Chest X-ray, PA view. Patient: 29 years old, sex M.
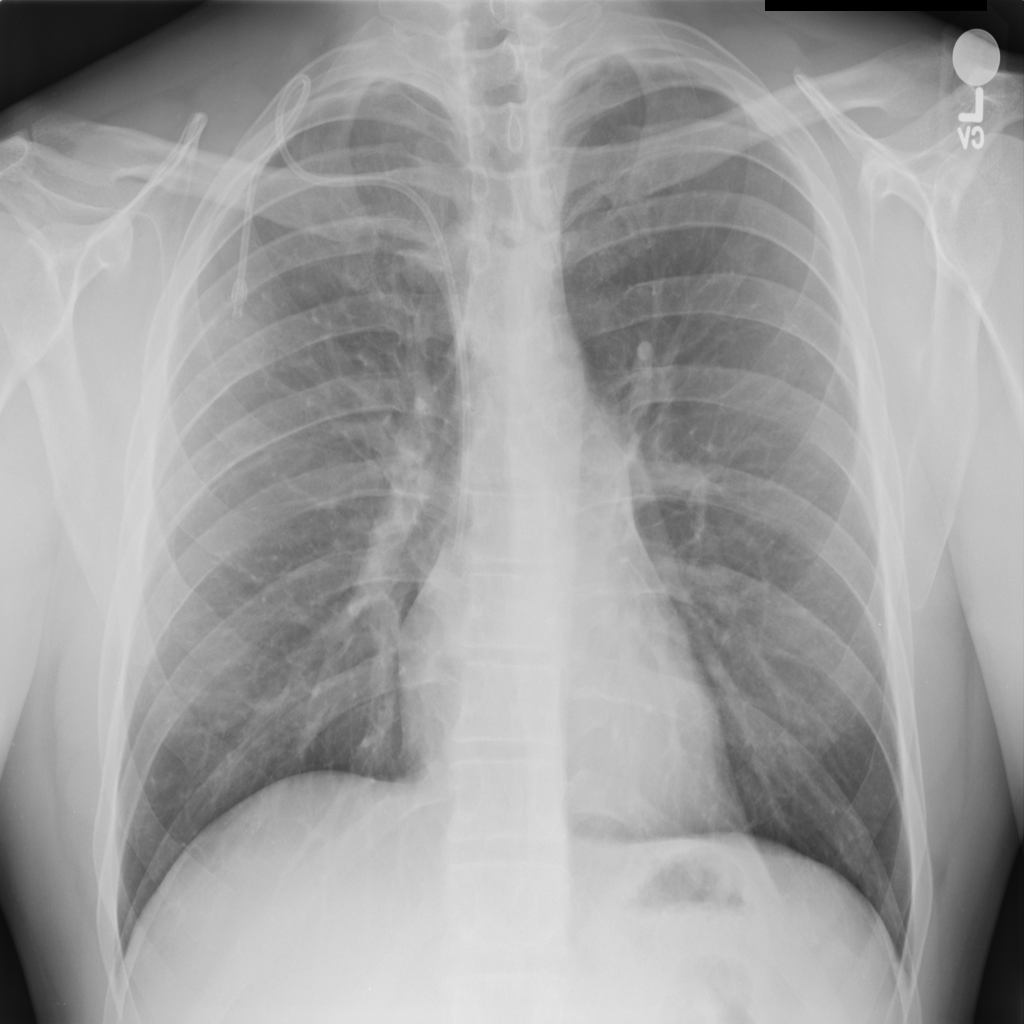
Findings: No Finding